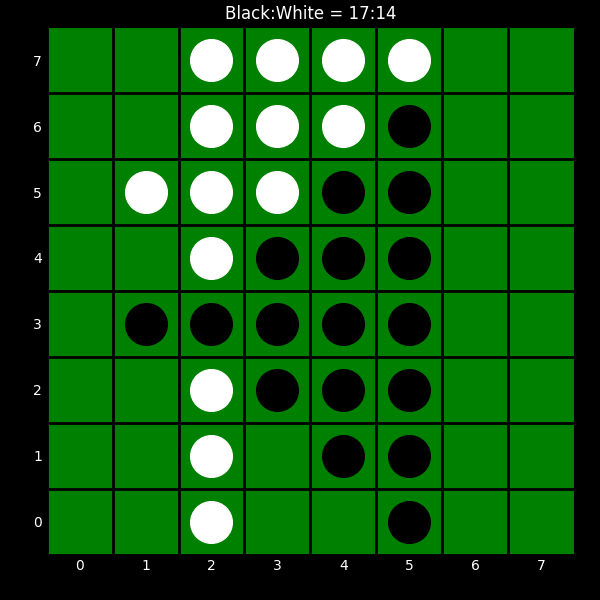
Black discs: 17
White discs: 14